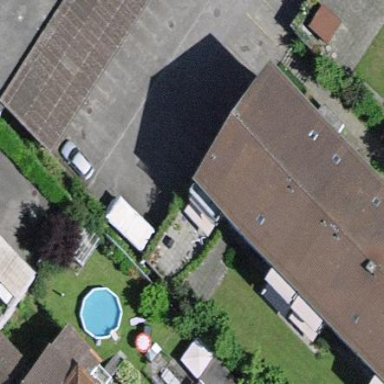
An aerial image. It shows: Image showing building with apartments.